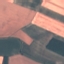
Land use / land cover class: AnnualCrop